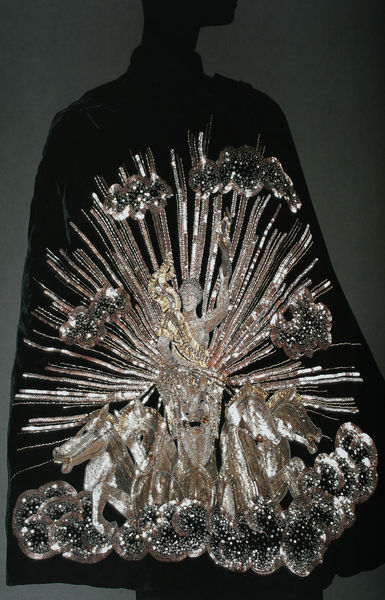
Titel: Abendumhang
Künstler: Elsa Schiaparelli
Standort: Kyoto (Japan)
Institution: Kyoto Costume Institute
Schlagwörter: dunkel, mann, meer, schatten, umhang, weiß, wolken, blume, blumen, frau, glas, grau, hell, kleid, köpfe, mitte, rücken, schmuck, schwarz, blüten, eis, wolke, mode, muster, ornament, kleidung, kragen, mensch, samt, silber, steine, bestickt, figur, gold, mantel, stickerei, stoff, brosche, kinn, seide, pferde, reiter, reiterin, gischt, wellen, düster, kutsche, wagen, glanz, streifen, glänzen, faden, plastik, glitzern, foto, schimmer, vier, flamme, stern, strahlen, glitzer, hinten, kutscher, kugel, kugeln, sieg, triumph, kristall, leid, durchsichtig, gestickt, aurora, cape, gloriole, fahrer, gespann, fackel, design, geometrie, garn, morgenröte, aufstieg, strass, aufsatz, perde, prachtvoll, triumpf, splitter, schmuckstück, kristal, neptun, fashion, pailletten, brandenburger tor, leuchtet, goldfaden, space, strahlt, funkel, batman, funkeln, raumschiff, schimmert, triumf